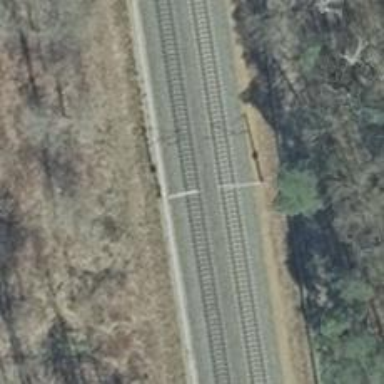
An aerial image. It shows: Railway milestone with catenary mast.